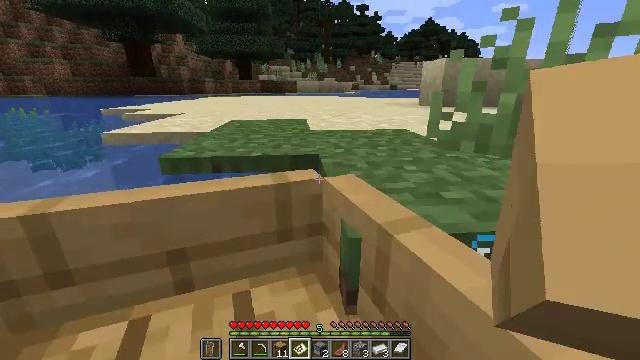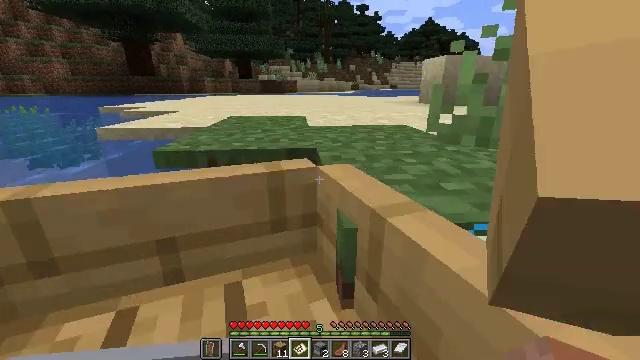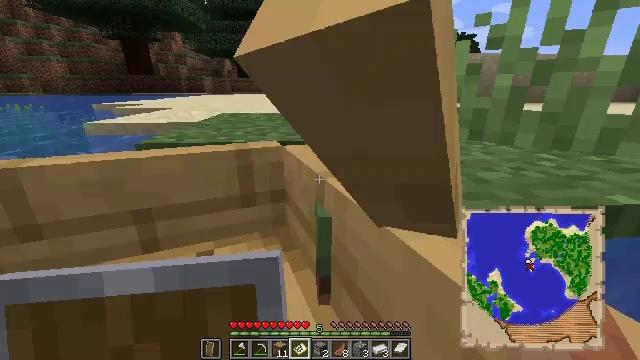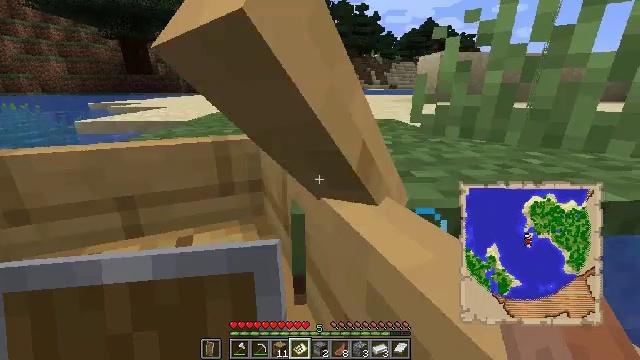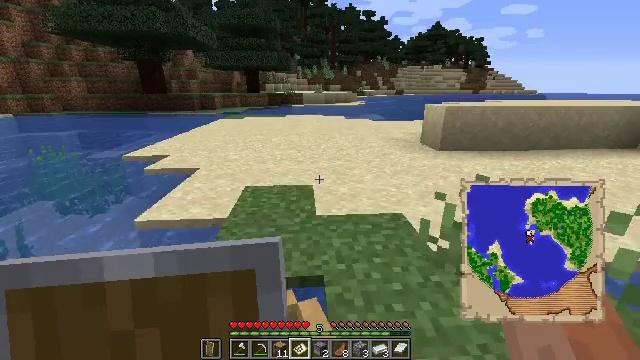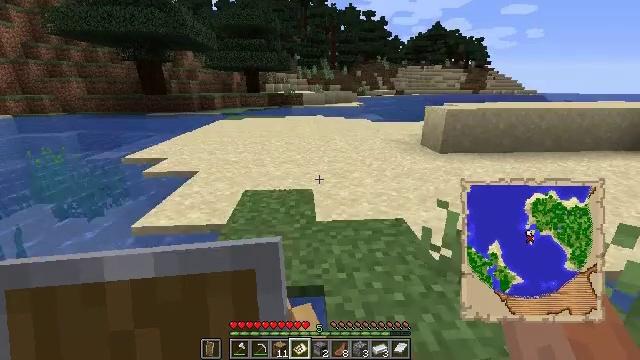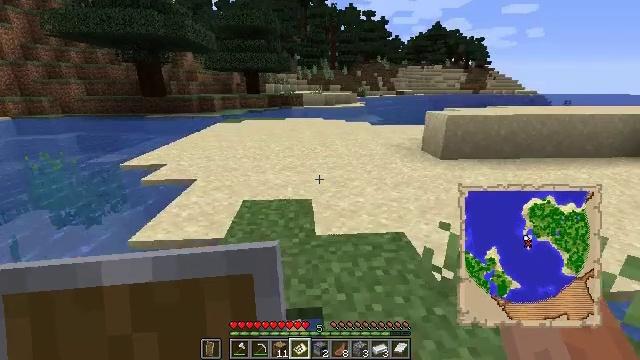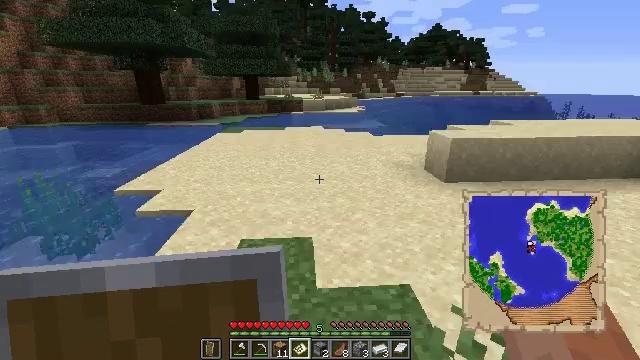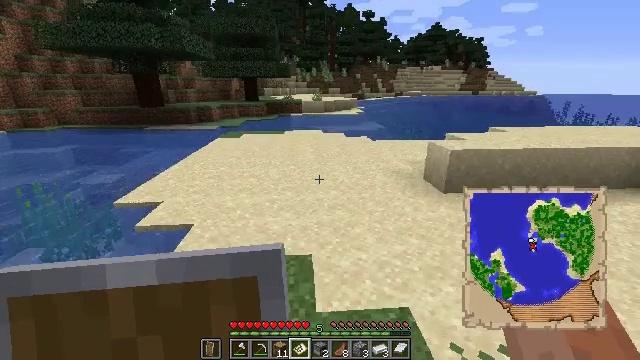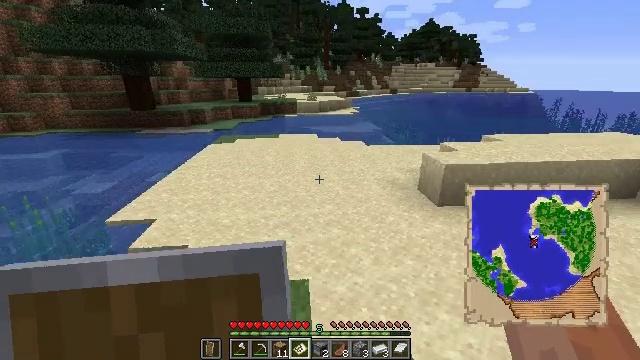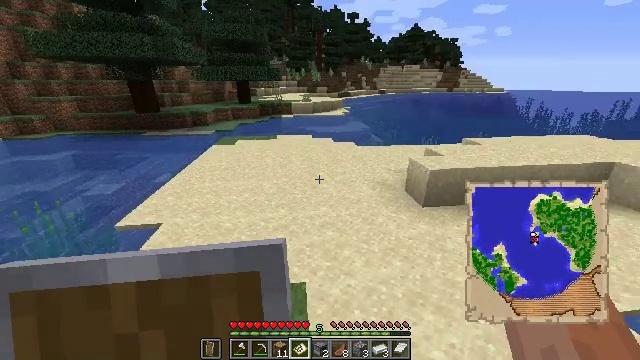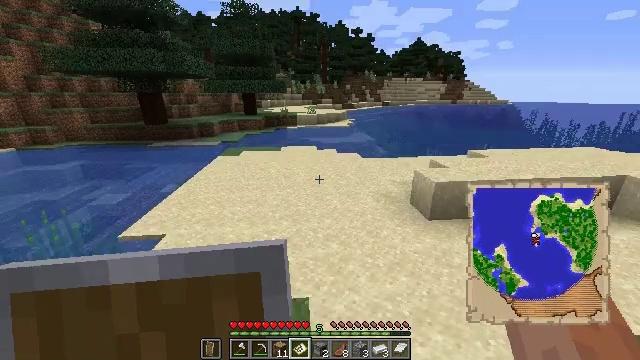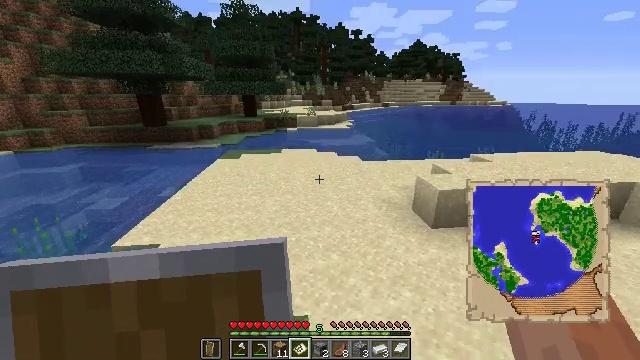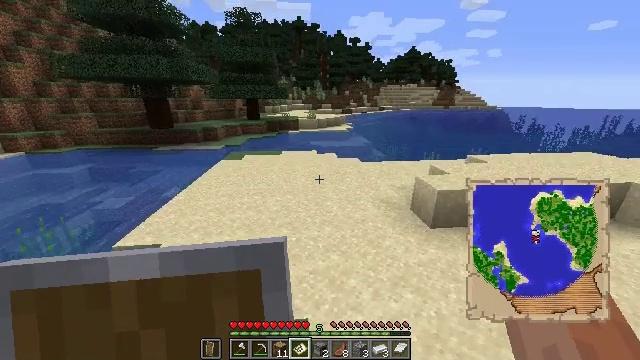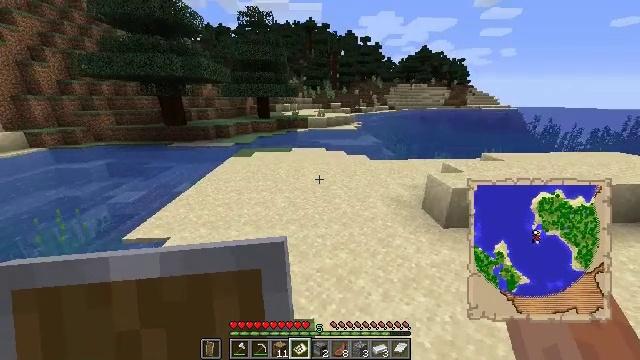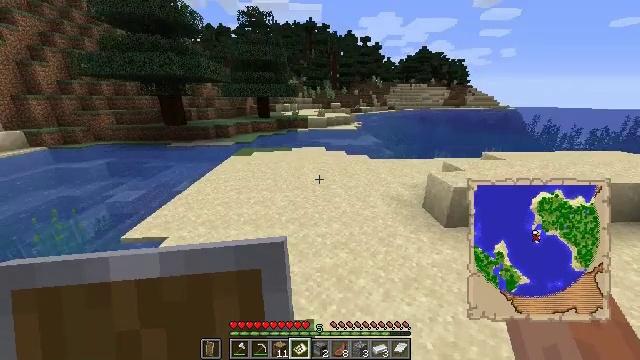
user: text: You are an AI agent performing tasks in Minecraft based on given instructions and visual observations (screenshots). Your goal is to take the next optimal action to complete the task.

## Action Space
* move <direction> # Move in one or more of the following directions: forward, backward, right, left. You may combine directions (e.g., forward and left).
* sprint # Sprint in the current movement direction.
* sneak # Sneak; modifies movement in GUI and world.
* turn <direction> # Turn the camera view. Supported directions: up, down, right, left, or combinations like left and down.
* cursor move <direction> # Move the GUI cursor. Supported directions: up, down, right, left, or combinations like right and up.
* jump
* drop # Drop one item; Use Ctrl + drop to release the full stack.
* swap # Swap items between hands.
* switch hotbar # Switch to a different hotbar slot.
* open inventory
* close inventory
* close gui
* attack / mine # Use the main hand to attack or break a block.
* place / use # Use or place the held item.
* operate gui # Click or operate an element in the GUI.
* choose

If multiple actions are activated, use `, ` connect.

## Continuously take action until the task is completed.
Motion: motion action
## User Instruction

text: Gather sand from the desert.
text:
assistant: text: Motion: no_op
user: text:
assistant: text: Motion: no_op
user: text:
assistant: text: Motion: move forward
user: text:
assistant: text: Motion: move forward
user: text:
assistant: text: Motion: move forward
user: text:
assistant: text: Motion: move forward
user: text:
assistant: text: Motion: move forward, jump
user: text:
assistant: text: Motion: move forward, jump
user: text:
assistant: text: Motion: move forward, sprint, turn right, jump
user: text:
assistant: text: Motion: move forward, sprint, turn right and down, jump
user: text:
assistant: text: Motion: move forward, sprint, turn left and up, jump
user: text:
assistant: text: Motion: move forward, sprint, jump
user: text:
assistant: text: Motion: move forward, jump
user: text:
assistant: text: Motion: move forward, turn left, jump
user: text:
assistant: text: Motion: move forward
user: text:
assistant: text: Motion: move forward
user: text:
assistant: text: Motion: move forward
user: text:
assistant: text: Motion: move forward, turn down
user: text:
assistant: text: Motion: turn down
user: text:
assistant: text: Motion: no_op
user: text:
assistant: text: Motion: turn right and down
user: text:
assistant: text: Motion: turn right
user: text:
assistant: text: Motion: turn right
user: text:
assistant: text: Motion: turn right
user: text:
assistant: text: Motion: turn right
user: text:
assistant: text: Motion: turn right
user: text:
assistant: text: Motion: turn right
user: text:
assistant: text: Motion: turn right
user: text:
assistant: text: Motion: turn up
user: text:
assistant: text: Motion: move forward